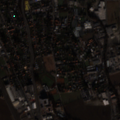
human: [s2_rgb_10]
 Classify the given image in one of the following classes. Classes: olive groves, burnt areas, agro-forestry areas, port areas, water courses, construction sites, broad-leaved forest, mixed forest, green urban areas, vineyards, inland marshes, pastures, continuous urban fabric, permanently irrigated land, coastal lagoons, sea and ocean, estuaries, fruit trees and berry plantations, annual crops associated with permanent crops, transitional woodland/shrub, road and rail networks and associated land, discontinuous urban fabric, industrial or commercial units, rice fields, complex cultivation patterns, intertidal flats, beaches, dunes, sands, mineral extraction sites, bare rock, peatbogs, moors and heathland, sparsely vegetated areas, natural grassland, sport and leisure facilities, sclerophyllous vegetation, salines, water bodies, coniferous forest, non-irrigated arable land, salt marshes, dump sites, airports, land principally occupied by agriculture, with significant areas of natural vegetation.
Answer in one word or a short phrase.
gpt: discontinuous urban fabric, industrial or commercial units, non-irrigated arable land